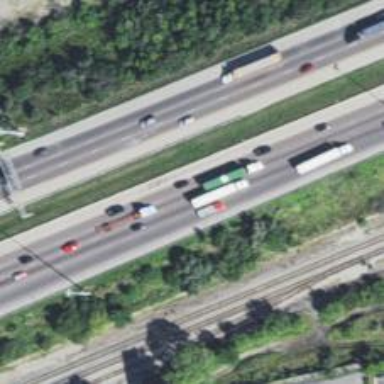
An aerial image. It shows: Motorway.